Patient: sex F, age 69
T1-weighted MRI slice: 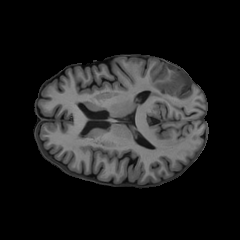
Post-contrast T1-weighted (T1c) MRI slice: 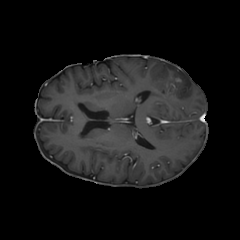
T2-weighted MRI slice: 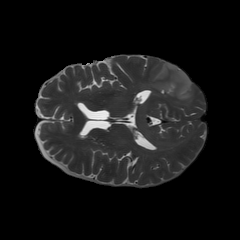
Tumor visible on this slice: yes
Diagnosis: Glioblastoma, IDH-wildtype
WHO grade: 4